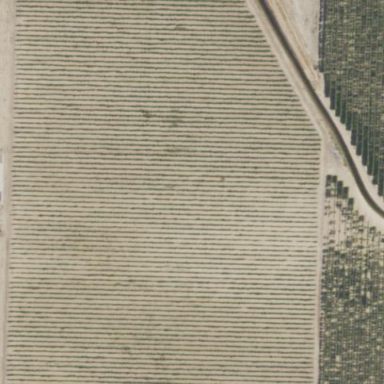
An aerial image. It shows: Beautiful vineyard in the countryside.